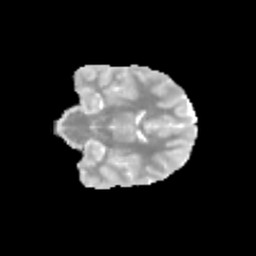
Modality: MD
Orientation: coronal
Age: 11
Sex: female
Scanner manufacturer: siemens
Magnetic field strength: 3 T
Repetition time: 3.8 s
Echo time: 0.07 s